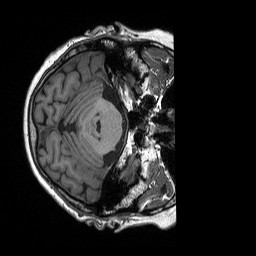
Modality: T1w
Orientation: axial
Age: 77
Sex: female
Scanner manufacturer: siemens
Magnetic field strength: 3 T
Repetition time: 2.4 s
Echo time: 0.00226 s